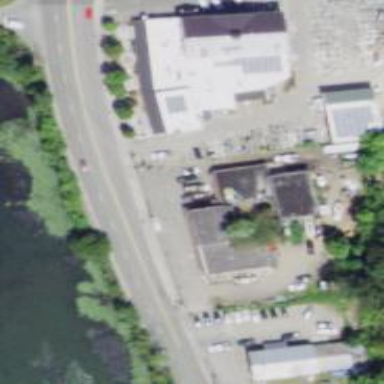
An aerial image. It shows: Swimming pool shop.